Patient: sex M, age 48
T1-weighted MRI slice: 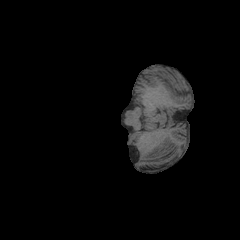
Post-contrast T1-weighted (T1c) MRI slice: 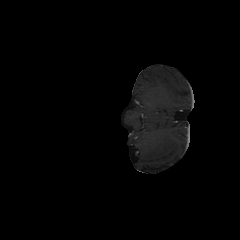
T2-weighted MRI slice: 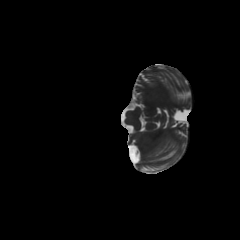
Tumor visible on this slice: no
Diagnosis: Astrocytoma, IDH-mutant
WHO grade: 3